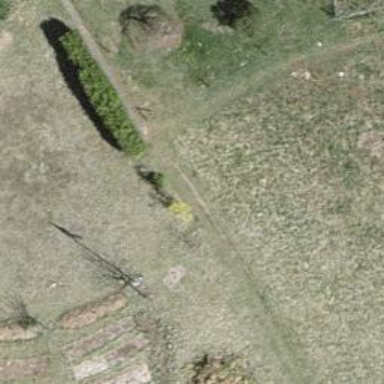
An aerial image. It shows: Path.